Interaction volume radius: 5 \u00c5
Interaction volume height: 10 \u00c5
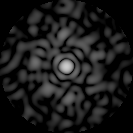
Disorder parameter: 0.8284